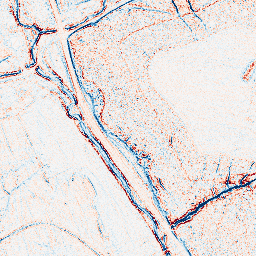
Category: edge_preserving
Decomposition family: bilateral
Decomposition parameters: d: 5
sigma_color: 75
sigma_space: 50
Upsampling method: quintic
Upsampling parameters: scale: 4
Upsampling scale: 4